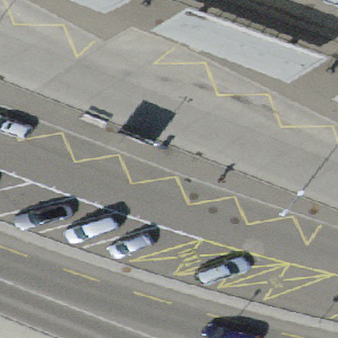
Label: other